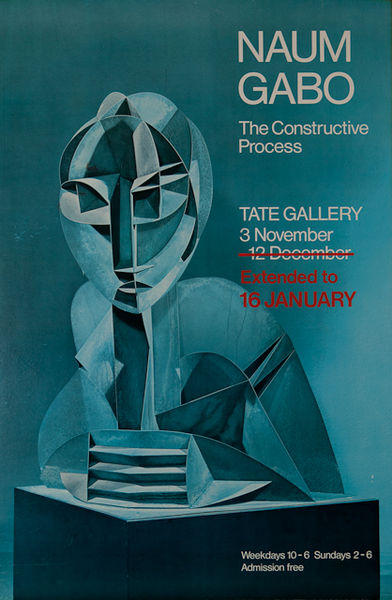
Titel: Naom Gabo: The Constructivist Process - Tate Gallery (November 3, 1976 - January 16, 1977), Naom Gabo: The Constructivist Process - Tate Gallery (November 3, 1976 - January 16, 1977)
Künstler: Publications Department (Designed and published by) Tate Gallery
Standort: Amherst (Massachusetts, USA)
Institution: Mead Art Museum, Amherst College
Schlagwörter: blue, hands, white, black, face, green, nose, table, woman, hand, man, head, eyes, paper, mouth, sculpture, abstract, person, human, gallery, futurism, figure, cubism, poster, text, exhibition, block, november, 20th century, futuristic, cover, naum gabo, free, tate, tate gallery, magazine, naum, gabo, january, avant garde, giacameti, the constructive process, process, catalogue, constructivismus, cathalogue, 16 january, admission